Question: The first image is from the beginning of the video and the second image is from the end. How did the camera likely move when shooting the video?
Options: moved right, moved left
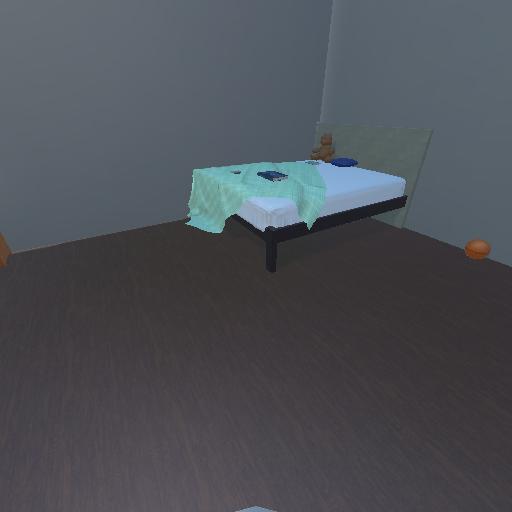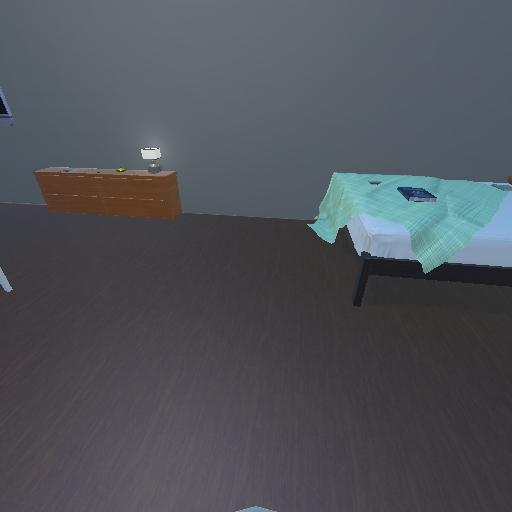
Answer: moved right